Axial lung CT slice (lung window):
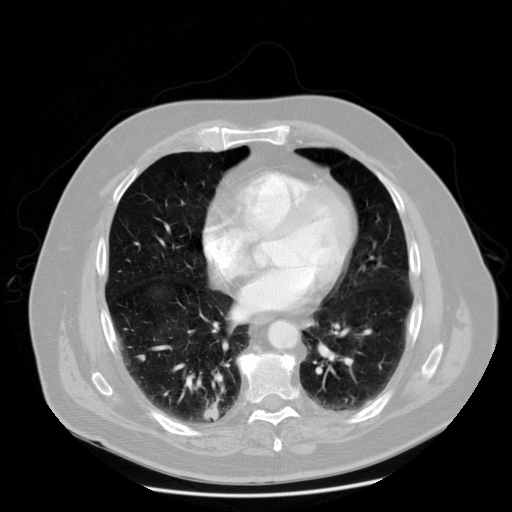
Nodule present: no